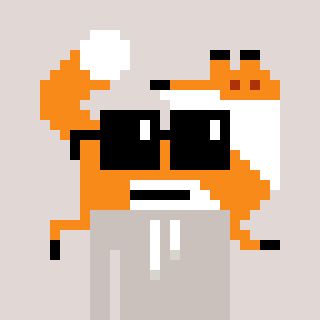
a pixel art character with square black sunglasses, a fox-shaped head and a foggrey-colored body on a warm background